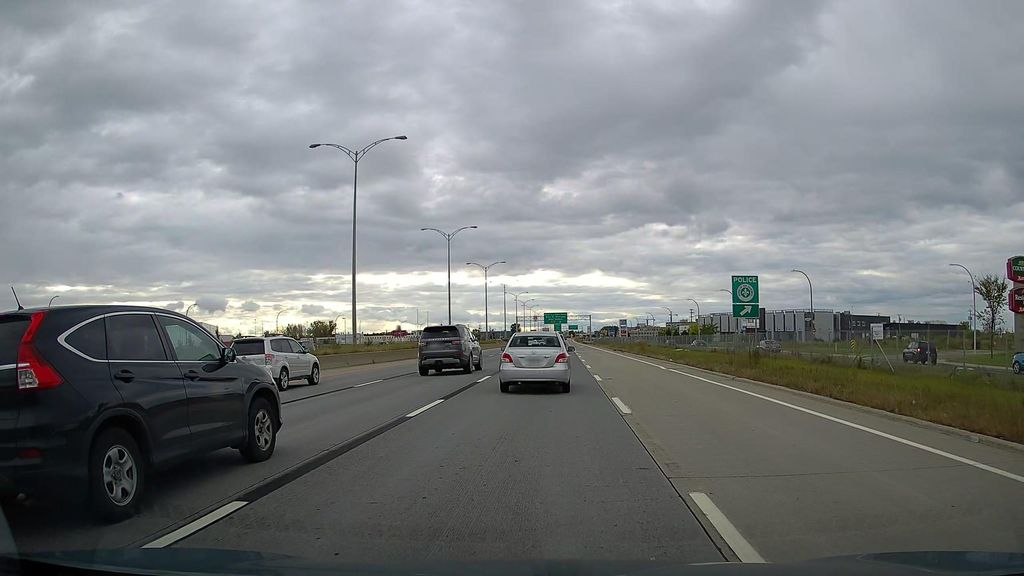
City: montreal